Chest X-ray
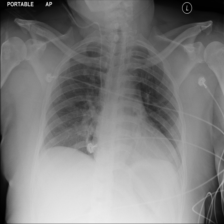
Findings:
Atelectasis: negative
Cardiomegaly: negative
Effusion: negative
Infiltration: negative
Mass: negative
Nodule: negative
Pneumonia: negative
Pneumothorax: negative
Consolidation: negative
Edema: negative
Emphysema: negative
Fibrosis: negative
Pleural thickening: negative
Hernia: negative